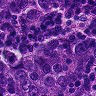
Metastatic tissue present: yes